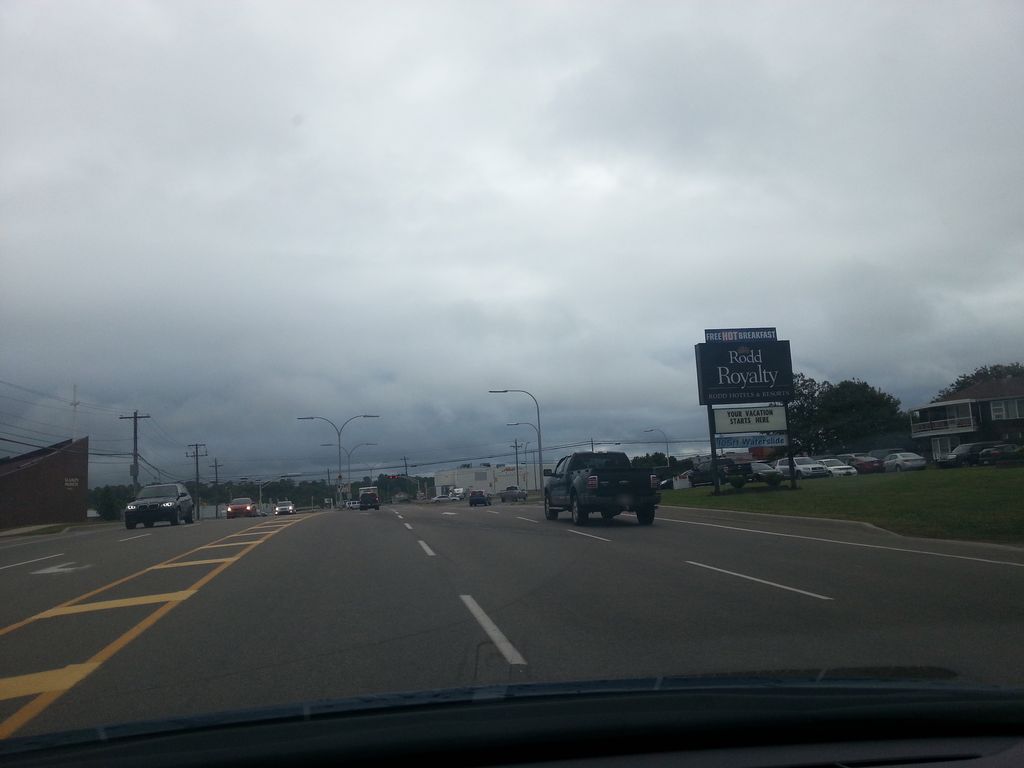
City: charlottetown